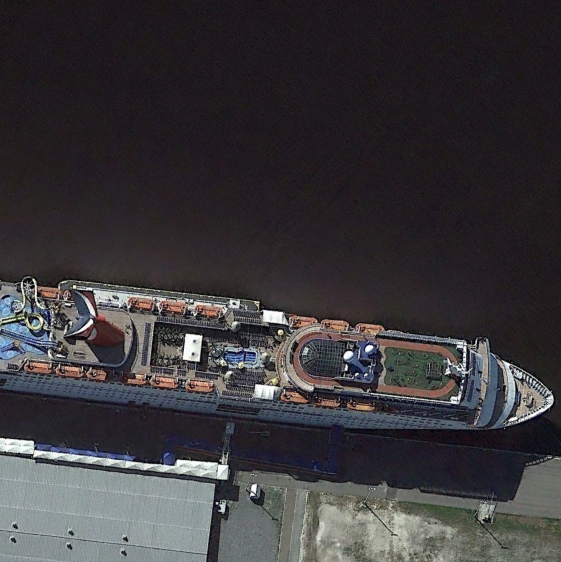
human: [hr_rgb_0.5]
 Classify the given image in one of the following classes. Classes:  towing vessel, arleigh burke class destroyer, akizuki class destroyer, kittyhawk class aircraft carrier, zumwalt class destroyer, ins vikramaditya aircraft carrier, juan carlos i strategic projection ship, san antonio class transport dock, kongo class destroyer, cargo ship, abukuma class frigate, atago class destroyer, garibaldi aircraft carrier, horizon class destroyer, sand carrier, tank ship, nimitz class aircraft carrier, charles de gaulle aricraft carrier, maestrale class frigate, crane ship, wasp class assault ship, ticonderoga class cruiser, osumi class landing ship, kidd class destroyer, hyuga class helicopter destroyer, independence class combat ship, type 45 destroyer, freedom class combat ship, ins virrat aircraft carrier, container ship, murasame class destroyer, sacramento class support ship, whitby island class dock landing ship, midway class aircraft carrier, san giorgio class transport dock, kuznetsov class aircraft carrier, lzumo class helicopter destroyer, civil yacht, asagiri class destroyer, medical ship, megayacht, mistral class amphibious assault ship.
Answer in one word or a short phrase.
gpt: Megayacht